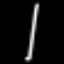
Label: line